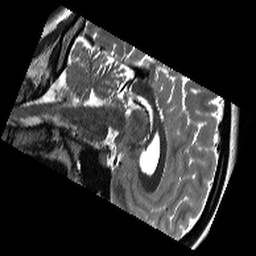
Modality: T2w
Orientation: sagittal